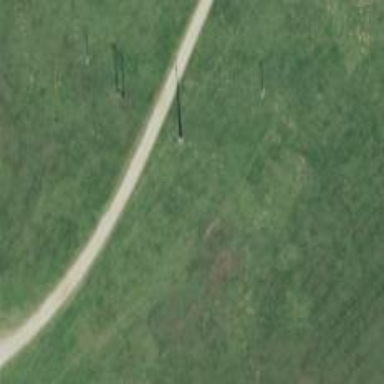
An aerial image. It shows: Power tower.